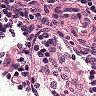
Metastatic tissue present: no